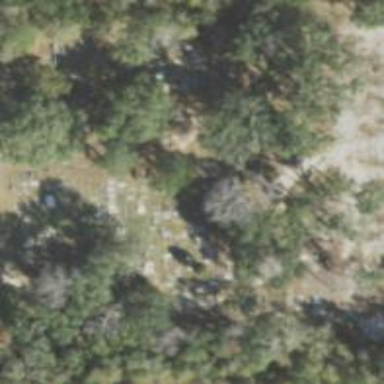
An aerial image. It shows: Graveyard.